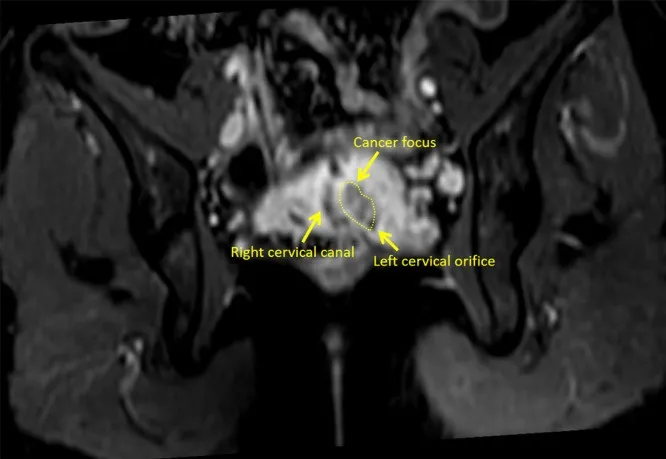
The right cervical canal and the left cervical orifice can be seen in the MRI image at this plane.
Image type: radiology (mri)